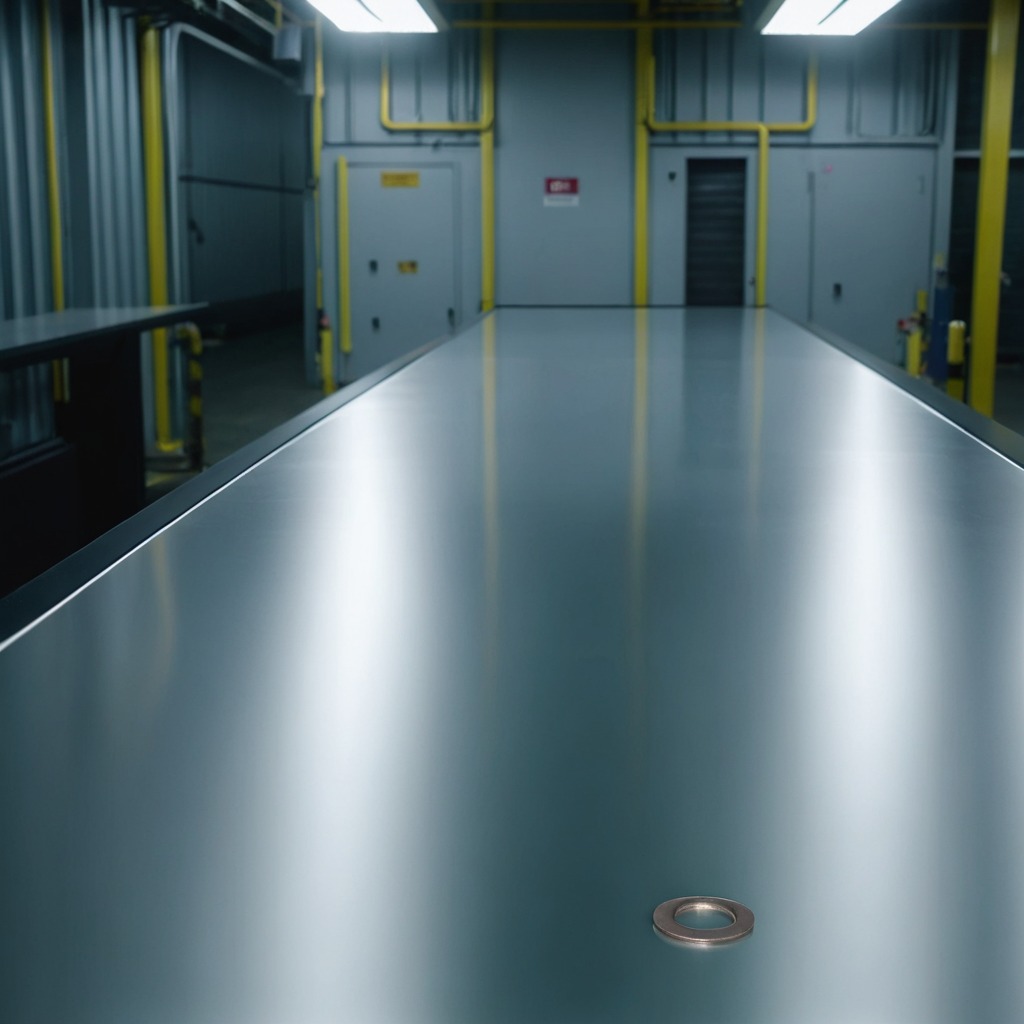
A flat metal washer is lying on the table in a ship maintenance bay industrial lighting.